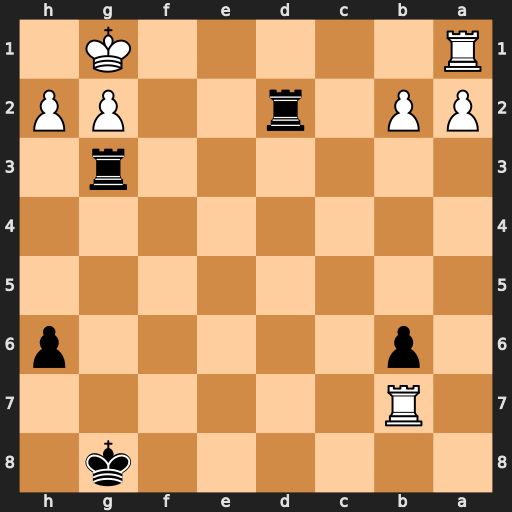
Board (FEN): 6k1/1R6/1p5p/8/8/6r1/PP1r2PP/R5K1
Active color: b
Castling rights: -
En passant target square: -
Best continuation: Rgxg2+ Kh1 Rxh2+